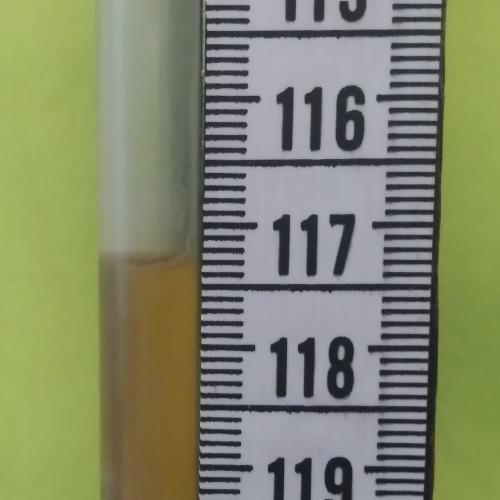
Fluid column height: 117.3 cm